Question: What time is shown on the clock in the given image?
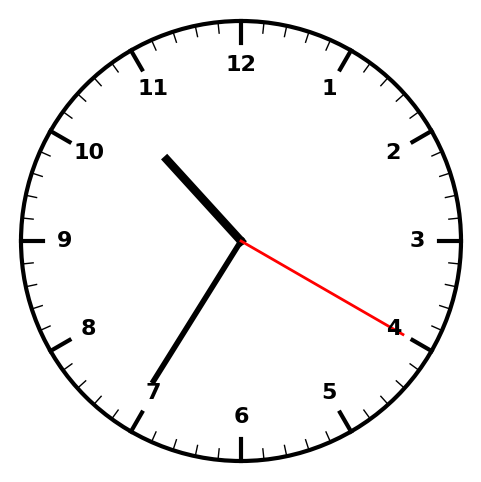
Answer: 10:35:20